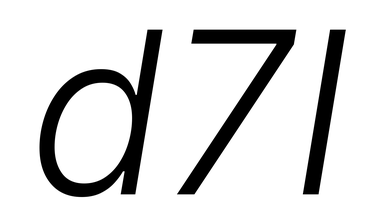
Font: Inter-Italic_Light_Italic